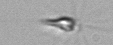
Label: Calciopappus